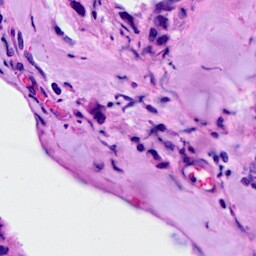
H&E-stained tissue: Breast